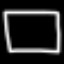
Label: square